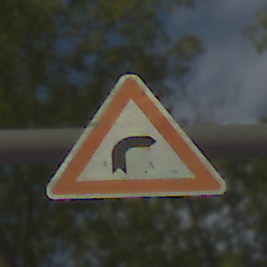
Verkehrszeichen: KurveRechts
Umgebung: Outdoor, Nature
Tageszeit: MorningAfternoon
Wetter: PartlyCloudy
Licht: Natural
Jahreszeit: NotSpecified
Kontrast: HighContrast